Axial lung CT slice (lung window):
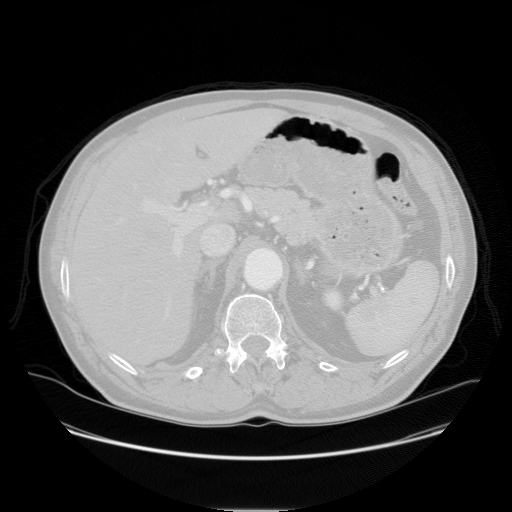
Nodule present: no